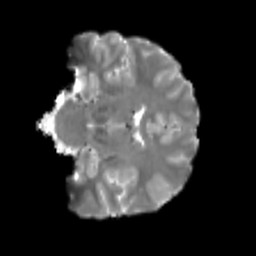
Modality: T2w
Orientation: coronal
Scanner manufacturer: siemens
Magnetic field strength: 3 T
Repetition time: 4 s
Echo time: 0.0594 s